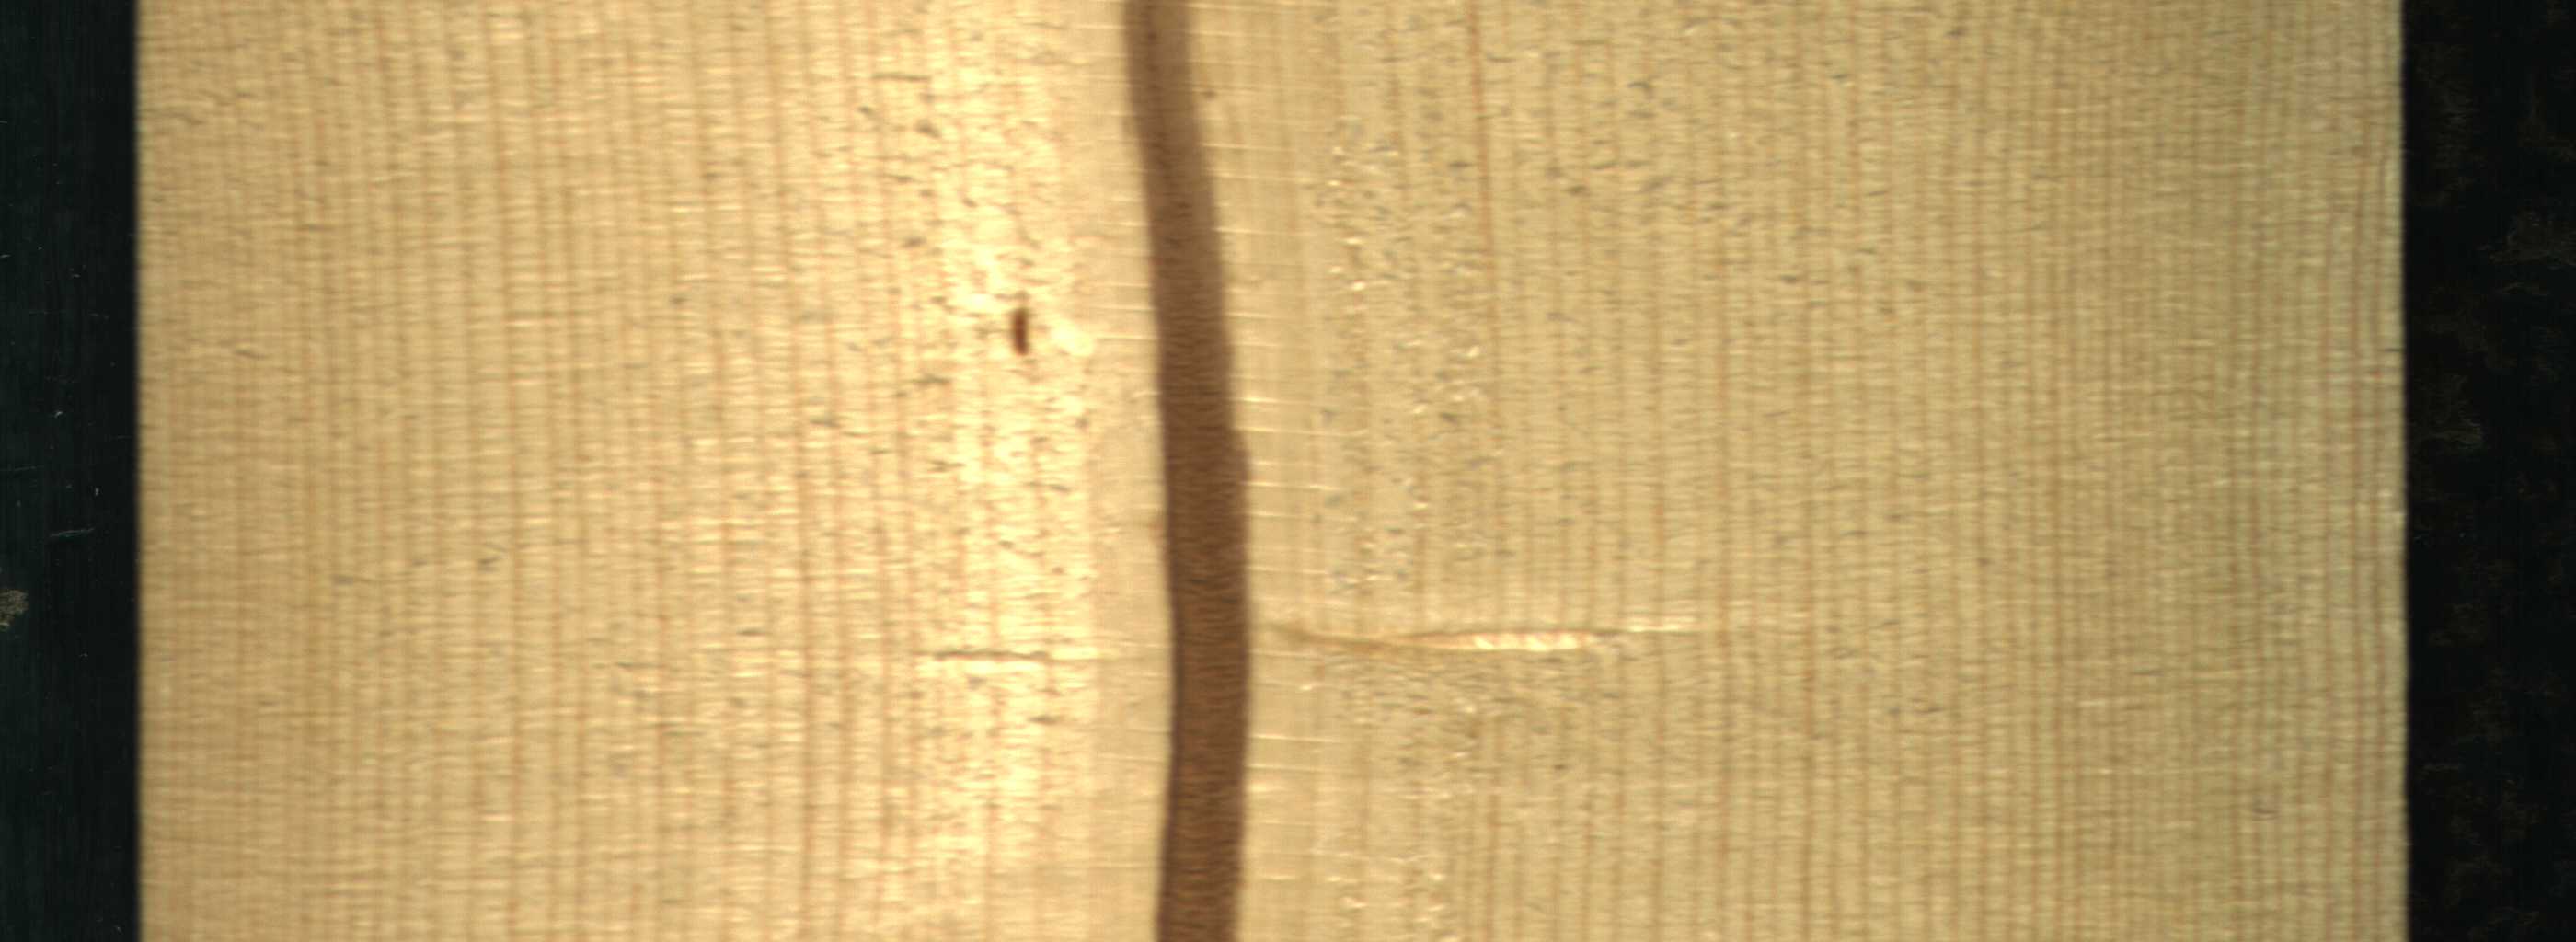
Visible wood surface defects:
Marrow